Field crop: maize
Growth stage: 2
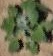
Species: chenopodium